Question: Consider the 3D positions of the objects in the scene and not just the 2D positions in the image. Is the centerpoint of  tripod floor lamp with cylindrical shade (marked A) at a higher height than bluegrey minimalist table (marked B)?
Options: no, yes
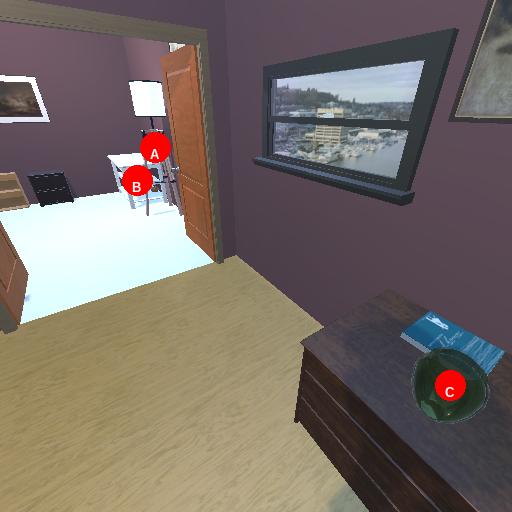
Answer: no